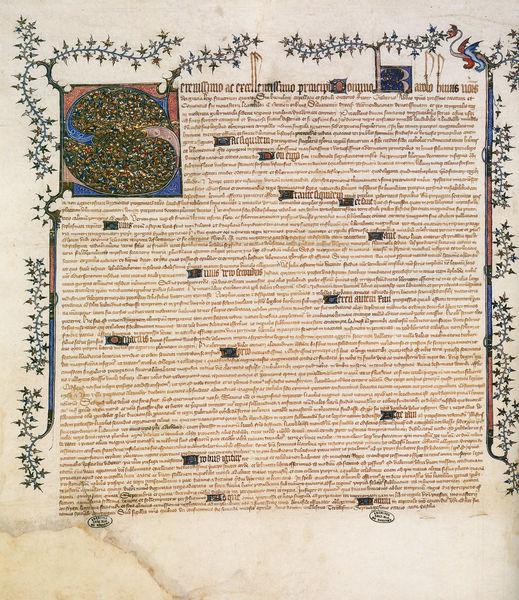
Titel: Gautier, Abt des Zisterzienserklosters von Chaalis, verspricht, Messen für Karl V. abzuhalten
Institution: Paris, Archives nationales
Schlagwörter: blau, blätter, grün, bunt, blüten, rot, ornament, rahmen, gold, blatt, ranken, schrift, papier, stab, vegetation, wein, verzierung, buch, seite, text, buchstabe, initiale, stempel, buchseite, efeu, mittelalter, zeilen, urkunde, verzierungen, handschrift, dokument, grüm, schridt, initial, inkunabel, lebensbaum, buckmalerei, s, b, manusskript, blätter s